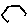
Label: hexagon